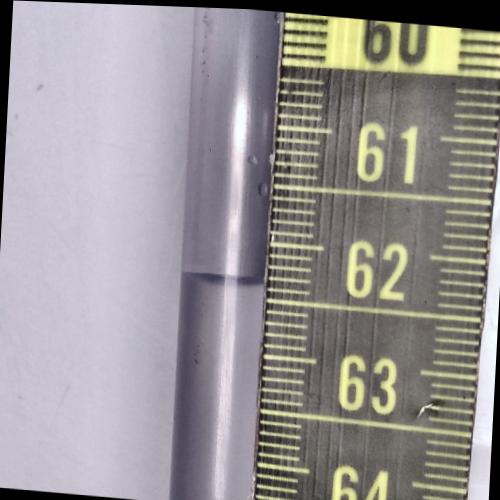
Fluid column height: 62.3 cm